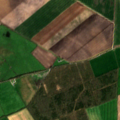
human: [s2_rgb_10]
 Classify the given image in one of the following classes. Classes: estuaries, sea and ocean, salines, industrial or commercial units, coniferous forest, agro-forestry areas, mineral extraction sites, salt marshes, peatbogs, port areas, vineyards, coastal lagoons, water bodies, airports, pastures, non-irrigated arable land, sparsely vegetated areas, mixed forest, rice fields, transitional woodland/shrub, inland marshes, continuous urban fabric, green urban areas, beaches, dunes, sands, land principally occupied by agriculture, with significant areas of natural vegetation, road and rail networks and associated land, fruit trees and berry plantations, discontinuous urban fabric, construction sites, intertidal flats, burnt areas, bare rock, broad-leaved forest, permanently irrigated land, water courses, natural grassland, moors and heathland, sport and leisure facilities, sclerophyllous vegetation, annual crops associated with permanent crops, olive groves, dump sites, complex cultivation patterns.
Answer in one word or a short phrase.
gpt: non-irrigated arable land, pastures, mixed forest